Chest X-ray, AP view. Patient: 35 years old, sex F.
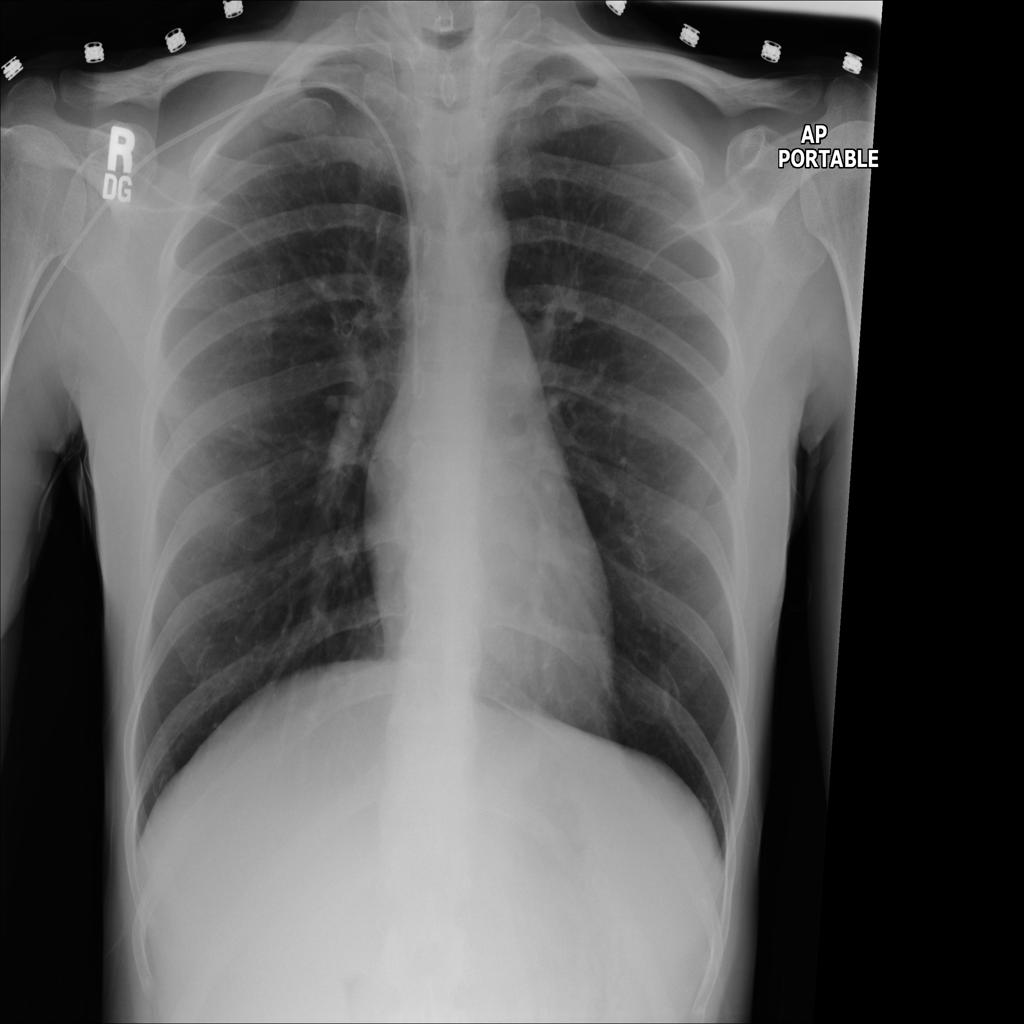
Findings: No Finding